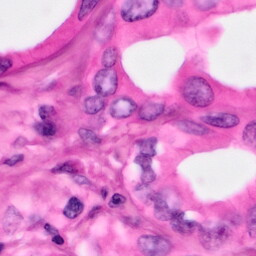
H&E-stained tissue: Pancreatic